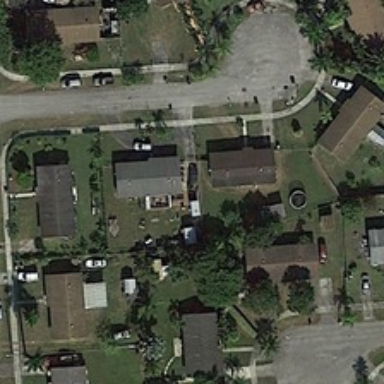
Many buildings and some green trees are in a medium residential area .